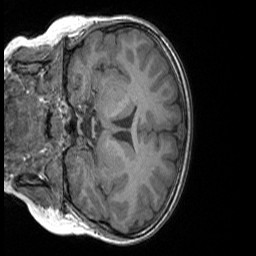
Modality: T1w
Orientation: coronal
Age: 8
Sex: female
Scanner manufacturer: siemens
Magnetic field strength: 3 T
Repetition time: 1.65 s
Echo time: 0.00203 s